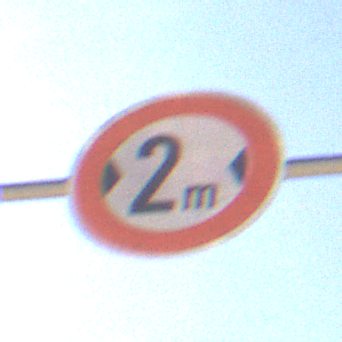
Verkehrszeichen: TatsaechlicheBreite2
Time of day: MorningAfternoon
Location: Outdoor (Nature)
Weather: Clear
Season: NotSpecified
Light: Natural